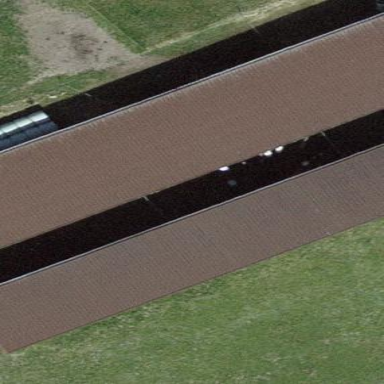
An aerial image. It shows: Farm building.